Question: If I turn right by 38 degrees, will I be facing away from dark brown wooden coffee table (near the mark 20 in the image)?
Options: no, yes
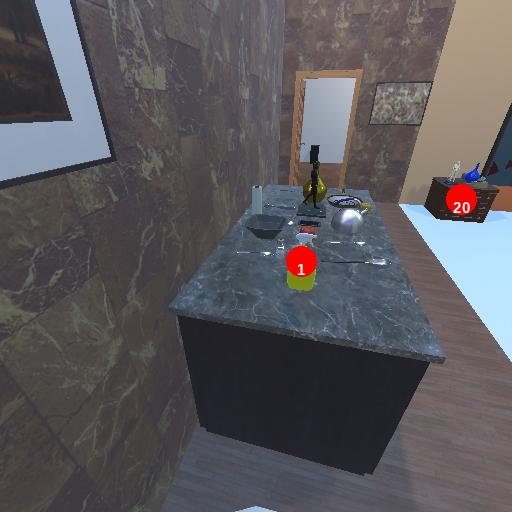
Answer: no